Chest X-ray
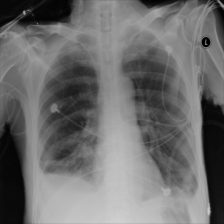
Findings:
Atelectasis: positive
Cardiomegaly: negative
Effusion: positive
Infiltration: negative
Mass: negative
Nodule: negative
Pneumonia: negative
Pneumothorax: negative
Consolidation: negative
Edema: negative
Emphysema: negative
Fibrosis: negative
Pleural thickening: negative
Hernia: negative